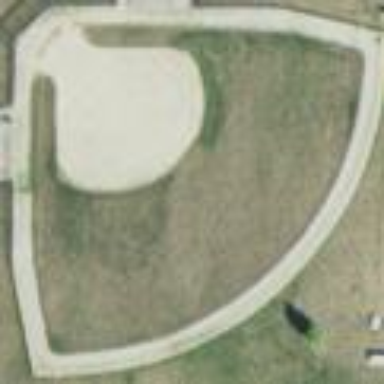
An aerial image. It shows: Baseball pitch for leisure and sports activities.